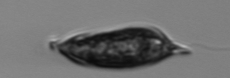
Label: Prorocentrum_micans